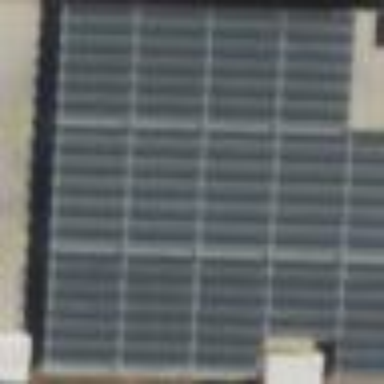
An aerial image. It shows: Solar photovoltaic panel generator placed on roof.